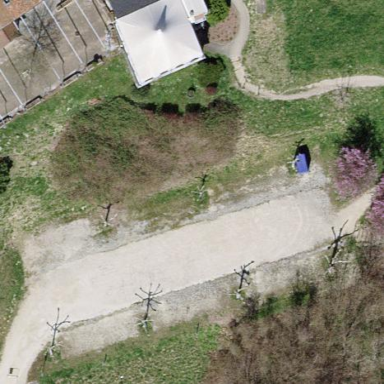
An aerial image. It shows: Parking area with gravel surface.